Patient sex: M
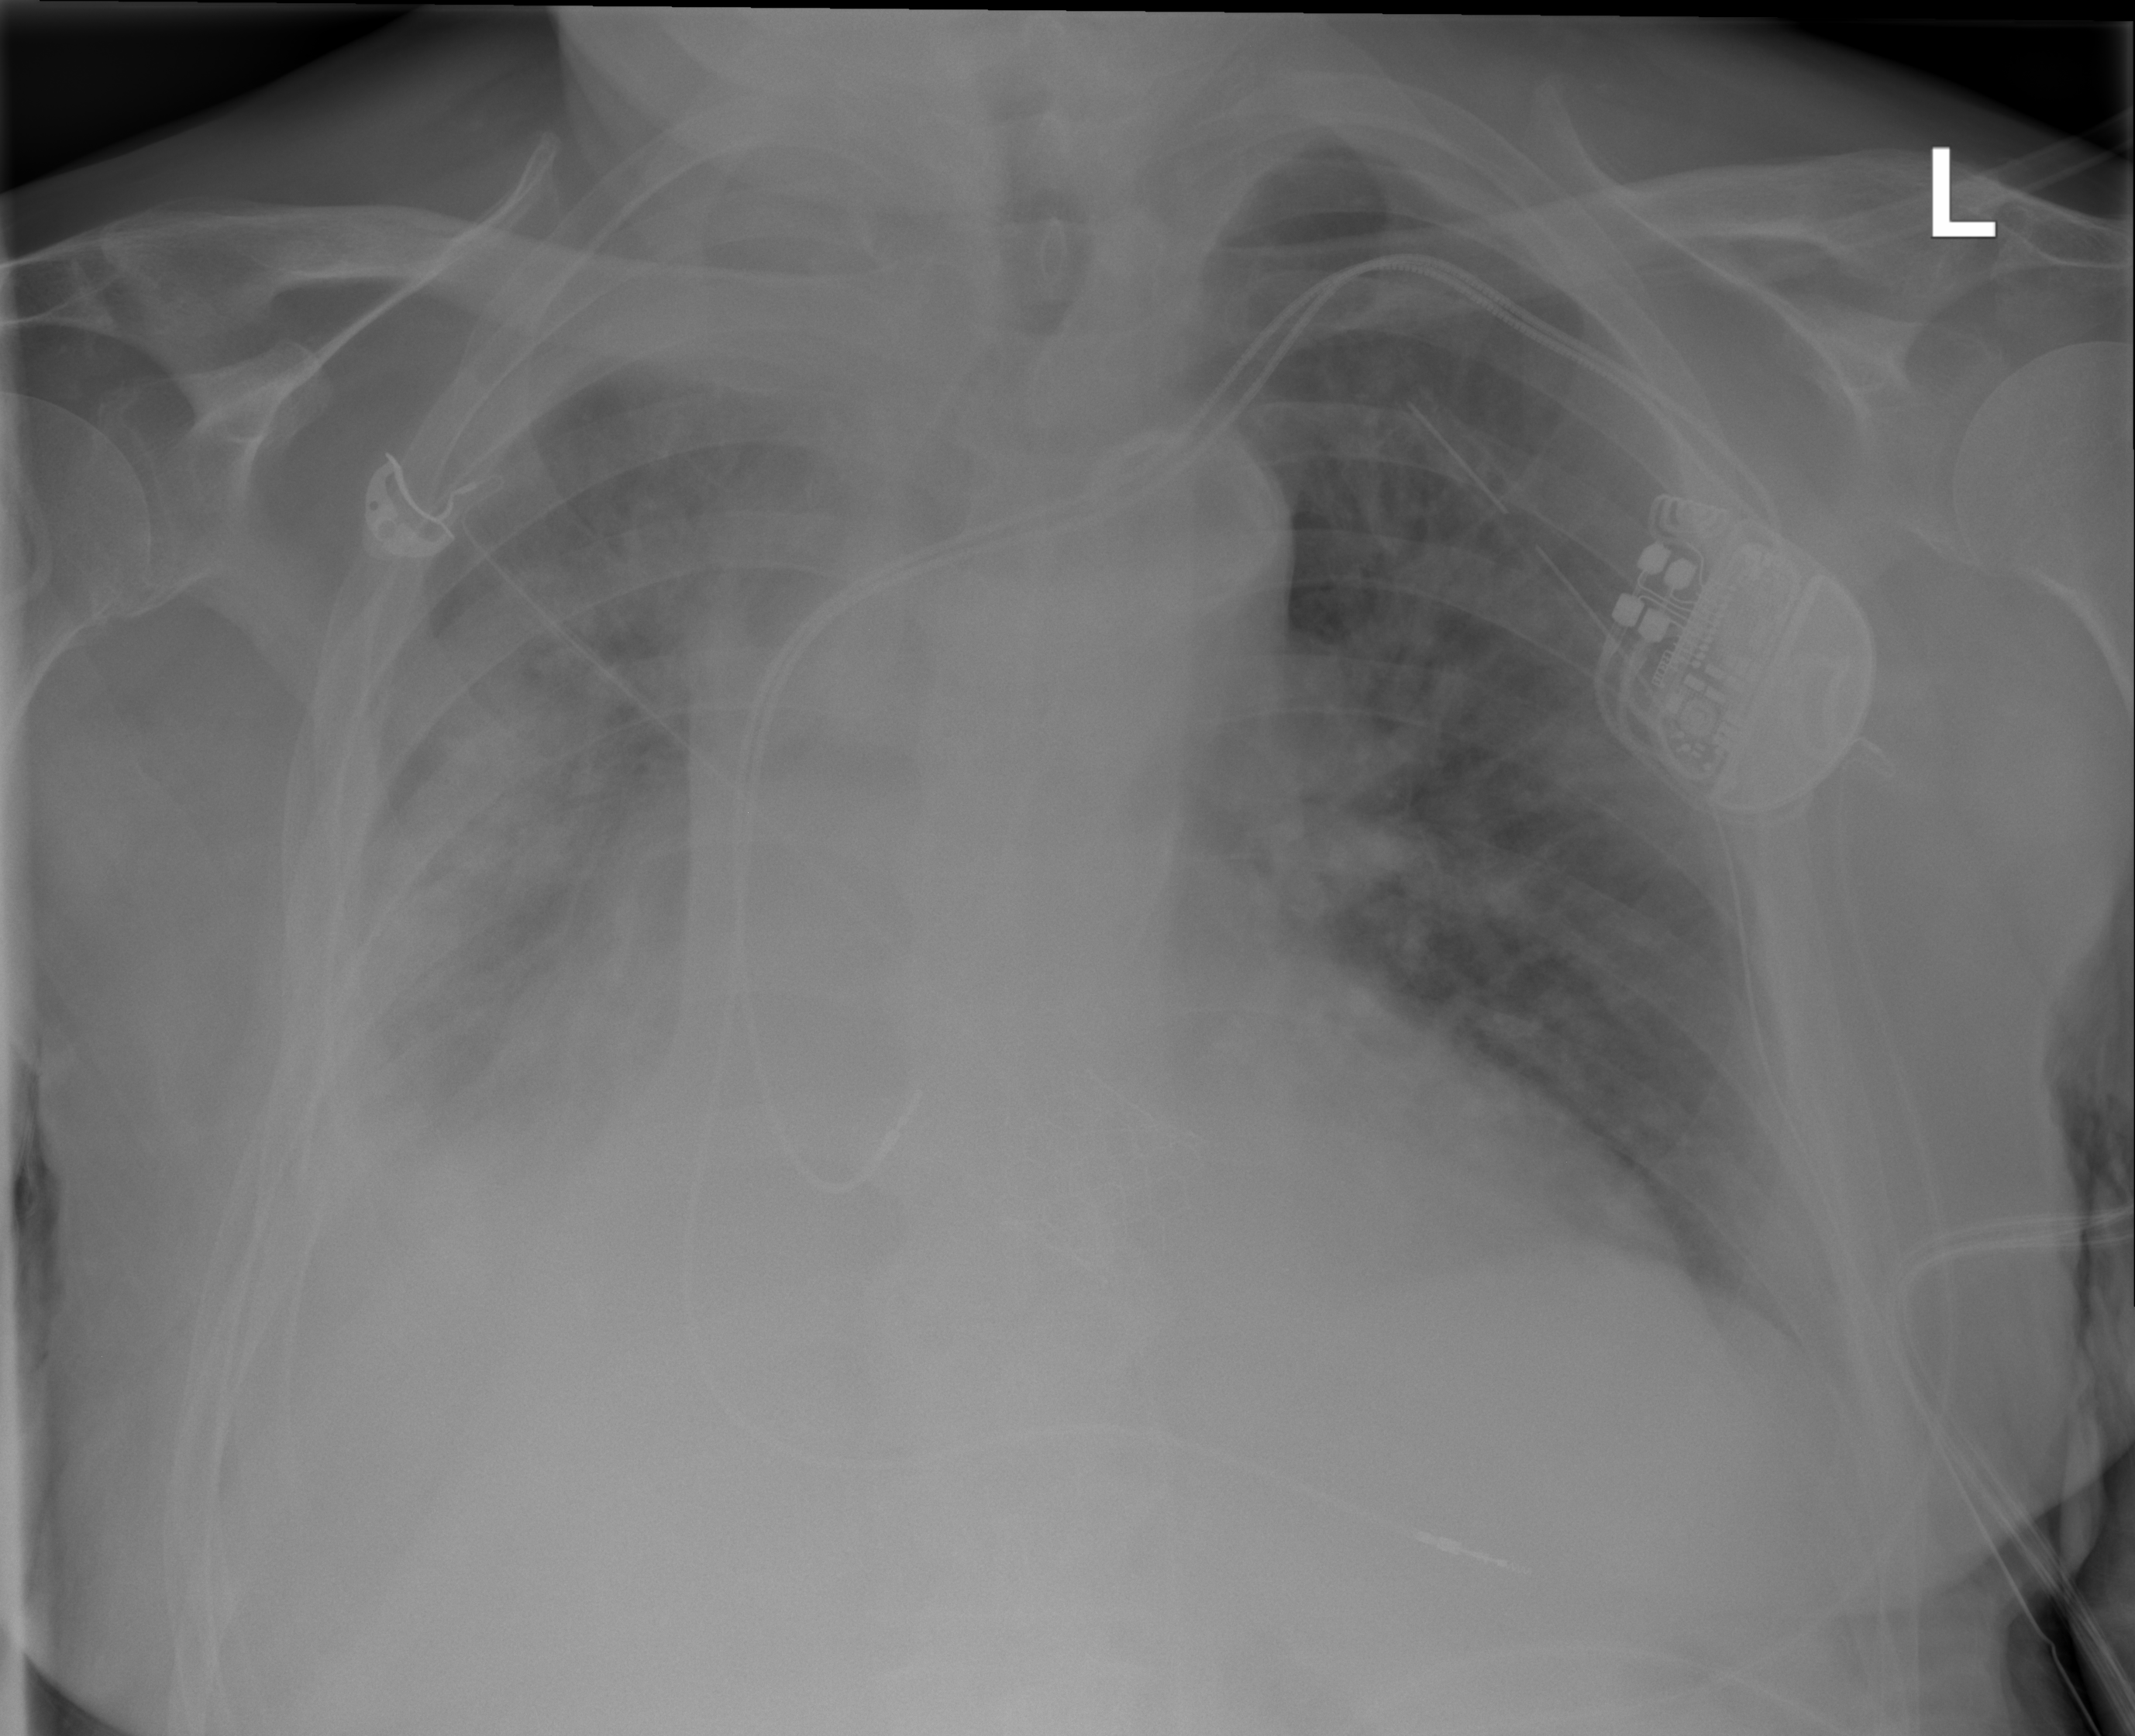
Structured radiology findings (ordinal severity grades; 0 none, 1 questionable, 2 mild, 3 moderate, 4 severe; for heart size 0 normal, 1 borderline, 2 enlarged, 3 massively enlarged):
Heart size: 1
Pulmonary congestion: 2
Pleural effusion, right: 2
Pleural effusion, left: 2
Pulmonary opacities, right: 2
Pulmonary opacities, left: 2
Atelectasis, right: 3
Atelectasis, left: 2